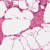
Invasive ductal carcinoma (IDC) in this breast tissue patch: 0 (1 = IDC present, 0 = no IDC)